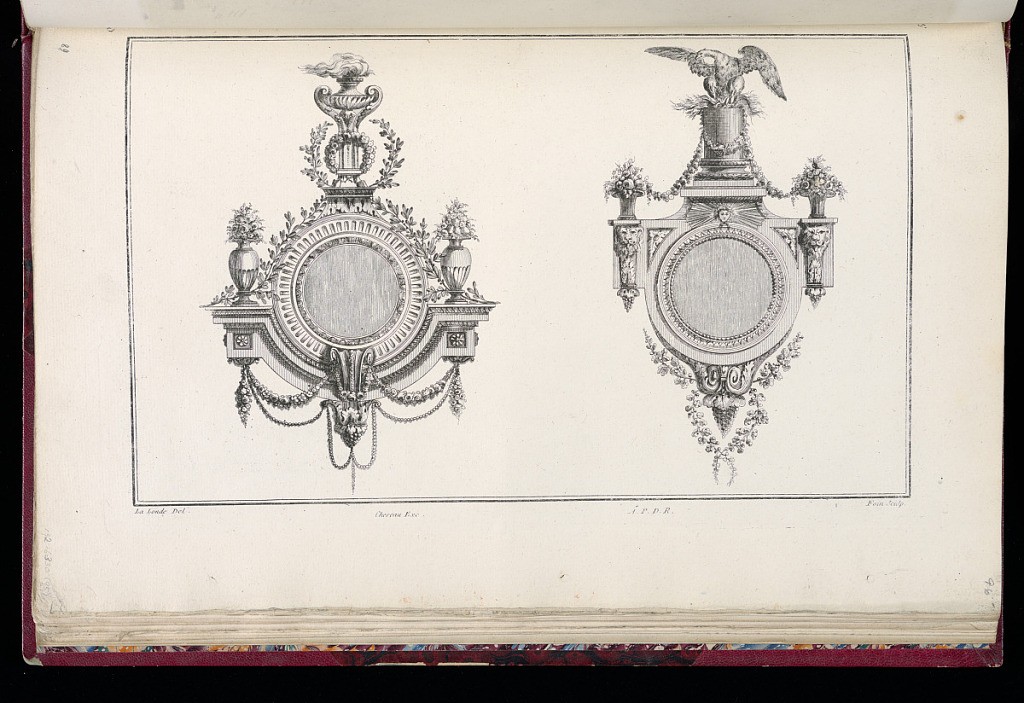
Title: Clock or Barometer Wall Mount Designs
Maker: Richard de Lalonde, French, active 1780–96
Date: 1785-1788
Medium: Etching on off-white laid paper
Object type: Print
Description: Two designs for wall-mounted clocks or barometers. The one at left has a burner at top and pedestals on the sides with vases filled with flowers. The frame of the clock or barometer face has egg and dart and fluting ornamentation. The design at left features an eagle with wings spread atop a pedestal and two side pedestals with lion faces and topped by baskets of flowers. The round face of the clock or barometer is framed with a mascaron at top and bead and lamb tongue bands. At the bottom are stylized acanthus leaves, a bunch of grapes, and vines. The plate is signed and numbered.